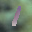
Label: 1